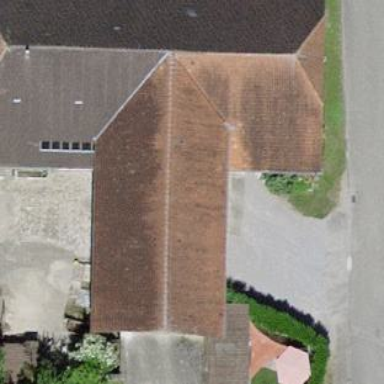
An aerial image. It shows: Farm building.